Question: I'm looking for a way to use a single UIPickerview for two different textfields. I'd like to have the pickerview popup when each textfield is selected. After the user selects their item, the item will populate the specific text field. The picker would have to populate based on the textfield chosen.
I've read this:
<URL>
and this:
<URL>
and this:
<URL>
However, none gives a complete solution.
I'm very new at Xcode so I'd like a solution that includes steps to set the storyboard also.
I appreciate any help as i've researched this for weeks.
EDIT: HERE IS MY CODE:
'''
.h:
#import <UIKit/UIKit.h>
@interface klViewController : UIViewController <UIPickerViewDelegate, UIPickerViewDataSource> {
IBOutlet UITextField *textField1;
IBOutlet UITextField *textField2;
NSMutableArray *pickerArray1;
NSMutableArray *pickerArray2;
UIPickerView *pickerView;
}
@property(nonatomic,retain) IBOutlet UITextField *textField1;
@property(nonatomic,retain) IBOutlet UITextField *textField2;
@property(nonatomic,retain) IBOutlet UIPickerView *pickerView;
@end
.m:
#import "klViewController.h"
@interface klViewController ()
@end
@implementation klViewController
@synthesize pickerView;
@synthesize textField1;
@synthesize textField2;
int variabla;
-(void)textFieldDidBeginEditing:(UITextField *)textField{
[pickerView setHidden:YES];
if (textField1.editing == YES) {
[textField1 resignFirstResponder];
[pickerView setHidden:NO];
variabla = 1;
}else if (textField2.editing == YES) {
[textField2 resignFirstResponder];
[pickerView setHidden:NO];
variabla = 2;
}
NSLog(@"variabla %d",variabla);
[pickerView reloadAllComponents];
}
- (NSInteger)numberOfComponentsInPickerView:(UIPickerView *)pickerView;
{
return 1;
}
- (NSInteger)pickerView:(UIPickerView *)pickerView numberOfRowsInComponent:(NSInteger)component;
{
if (variabla == 1) {
return [pickerArray1 count];
}else if (variabla == 2) {
return [pickerArray2 count];
}else {
return 0;
}
}
- (NSString *)pickerView:(UIPickerView *)pickerView titleForRow:(NSInteger)row forComponent:(NSInteger)component;
{
if (variabla == 1) {
return [pickerArray1 objectAtIndex:row];
}else if (variabla == 2) {
return [pickerArray2 objectAtIndex:row];
}else {
return 0;
}
}
- (void)textFieldShouldReturn:(UITextField *)textField{
[textField resignFirstResponder];
}
- (void)viewDidLoad {
[super viewDidLoad];
[pickerView setHidden:YES];
pickerArray1 = [[NSMutableArray alloc] initWithObjects:@"0", @"1", @"2", nil];
pickerArray2 = [[NSMutableArray alloc] initWithObjects:@"3", @"4", @"5", nil];
}
@end
'''
HERE IS A SCREEN SHOT OF MY STORYBOARD:

STATUS UPDATE:
When I run the program:
1) the pickerview is hidden.
2) when I select a textfield, the picker view appears and populates correctly depending on the textfield selected.
PROBLEMS:
1) Picker doesn't go away when click outside of the textfield.
2) Textfields don't populated when a row in the Picker is selected.
Hope this provides more insight.
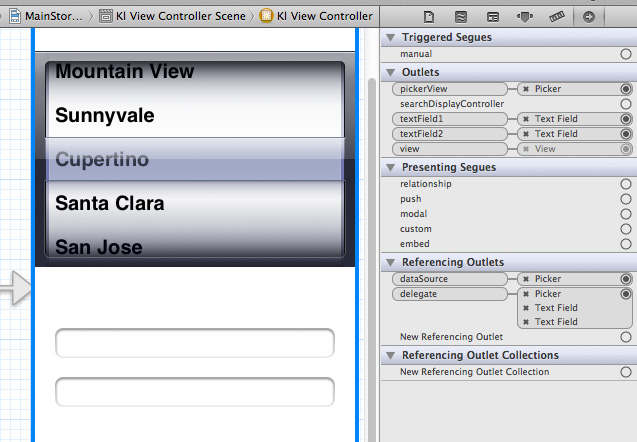
Answer: > 1) Picker doesn't go away when click outside of the textfield.
You have no code that attempts to make the picker go away when that happens. Try adding a simple tap gesture recognizer to the view. Add a line to 'viewDidLoad' like:
'''
[self.view addGestureRecognizer:[[UITapGestureRecognizer alloc] initWithTarget:self action:@selector(backgroundTap:)]];
'''
Then implement the function simply like:
'''
-(void)backgroundTap:(UITapGestureRecognizer *)tapGR{
self.pickerView.hidden = YES;
// And maybe..
variabla = 0;
}
'''
Since you are making the picker appear and disappear using the hidden property this will work very simply. There are other more sophisticated ways to do this which I hope you explore. Generally the picker is set as the textfield's 'inputView' property; that is worth investigating.
> 2) Textfields don't populated when a row in the Picker is selected.
You haven't handled the picker's 'pickerView:didSelectRow:inComponent:' delegate method. That's the method that gets called when the picker stops turning and lands on an item. Don't assume that this is the item the user selected it will be called multiple times.
'''
-(void)pickerView:(UIPickerView *)pickerView didSelectRow:(NSInteger)row inComponent:(NSInteger)component{
NSString *text = [self pickerView:pickerView titleForRow:row forComponent:component];
UITextField *current = nil;
if (variabla == 1) current = self.textField1;
else if (variabla == 2) current = self.textField2;
current.text = text;
}
'''
That should get your implementation working. One more thing though 'variabla' is an instance variable and should be declared in curly braces immediately following the '@interface' or '@implementation' line.
'''
@implementation klViewController {
int variabla;
}
@synt....
'''